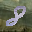
Label: 8